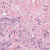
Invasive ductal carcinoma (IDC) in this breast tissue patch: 1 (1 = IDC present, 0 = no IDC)